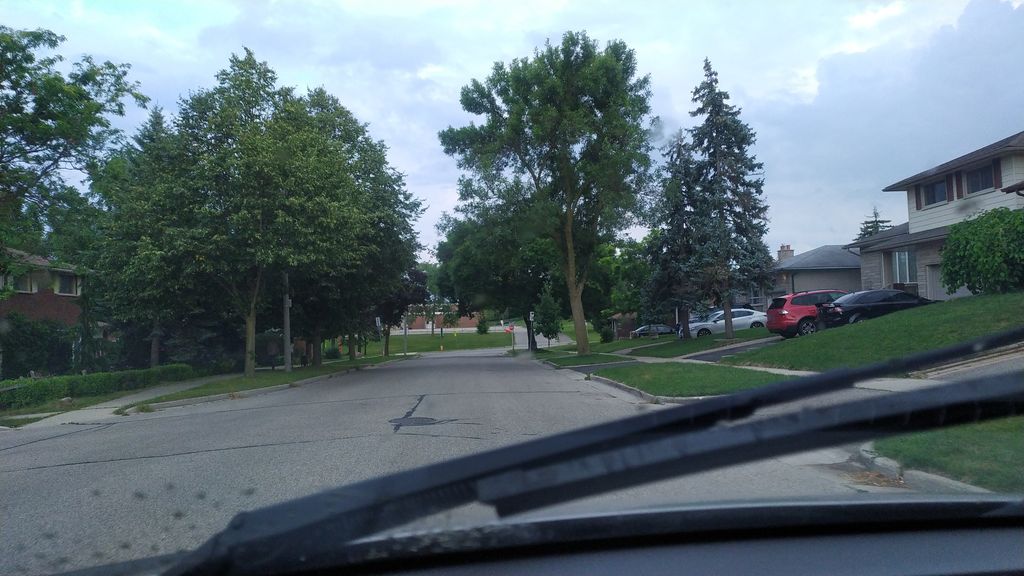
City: kitchener-waterloo